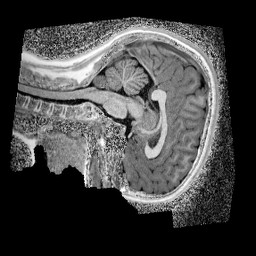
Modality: UNIT1_denoised
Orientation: sagittal
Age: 11
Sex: female
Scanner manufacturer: siemens
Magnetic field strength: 3 T
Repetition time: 4 s
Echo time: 0.00299 s